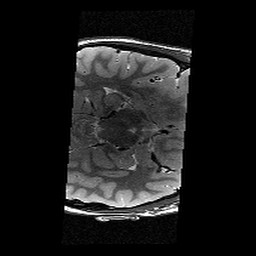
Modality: T2w
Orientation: axial
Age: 12
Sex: female
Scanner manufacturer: siemens
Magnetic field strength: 3 T
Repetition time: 9.23 s
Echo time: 0.067 s